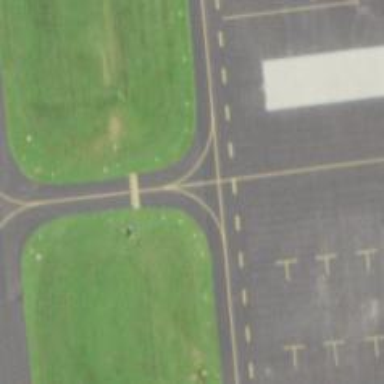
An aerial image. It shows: View of taxiway at the airport.